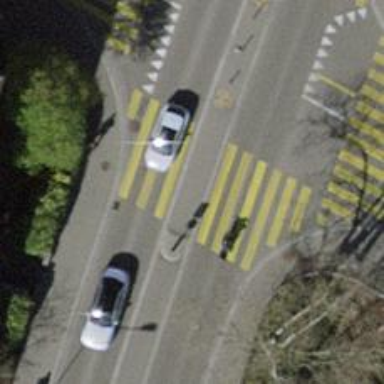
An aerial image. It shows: Uncontrolled zebra crossing with pedestrian island.